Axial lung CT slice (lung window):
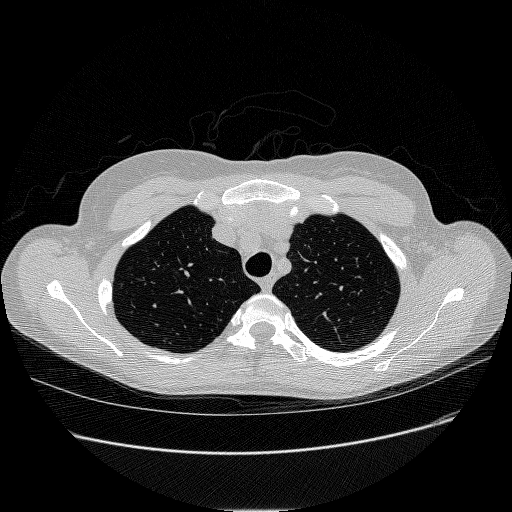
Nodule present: no